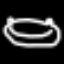
Label: frog